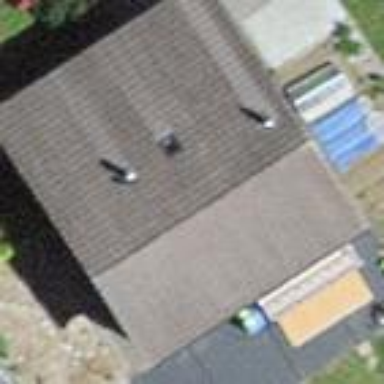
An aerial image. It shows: Simple and straightforward house.